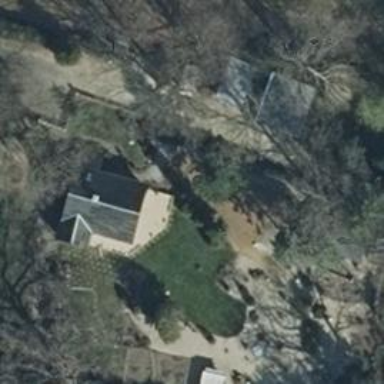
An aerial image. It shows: Forester's house with historical significance.